Question: I need to sort an array with smarty. I try to use <URL> :
My foreach:
'''
{foreach $hooks->addblock as $addblock}
<ul>
{foreach $addblock|@sortby:"prio" as $value}
{$value@key}: {$value}
{/foreach}
</ul>
{/foreach}
'''
The var_dump of '$hooks->addblock':
'''
array(5) {
["filed_1"]=>
array(5) {
["id"]=>
string(7) "filed_1"
["title"]=>
string(6) "filed1"
["field"]=>
string(20) "This is test filed 1"
["size"]=>
int(740)
["prio"]=>
int(7)
}
["filed_2"]=>
array(5) {
["id"]=>
string(7) "filed_2"
["title"]=>
string(6) "filed2"
["field"]=>
string(20) "This is test filed 2"
["size"]=>
int(740)
["prio"]=>
int(6)
}
'''
So, I want to sort array by value 'prio' (num) ascending, but it does not come out properly!
Here the result:

I would like the line "field_2" be first. But I not find a solution.
This is the modifier (modifier.sortby.php): <URL>
I also have a recurring error:
> [Sat Nov 24 20:04:52 2012] [error] [client 127.0.0.1] PHP Notice:
Uninitialized string offset: 0 in
/var/www/libs/plugins/modifier.sortby.php(33) : runtime-created
function on line 1
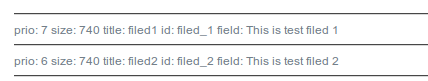
Answer: > PHP Notice: Uninitialized string offset: 0 in /var/www/libs/plugins/modifier.sortby.php(33) : runtime-created function on line 1
This provides a clue as to how the modifier is working.
The documentation you linked to says:
> The '-' lets you sort in reverse order, and (you can have '-#age' as well to sort numerically in reverse order)
Your 'prio' field is an integer, and although in PHP you can do many operations transparently across integers and strings, the notice indicates that has implemented string sort by accessing each character individually. This cannot possibly work with an integer.
So, you should use the '#' modifier:
'''
{foreach $addblock|@sortby:"#prio" as $value}
^
'''